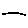
Label: line